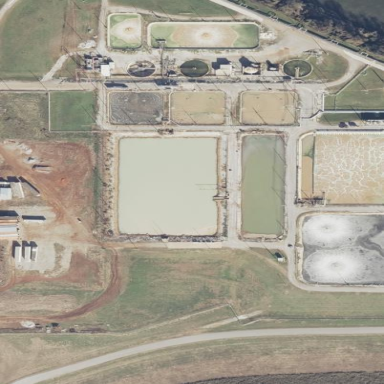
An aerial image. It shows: View of wastewater plant.